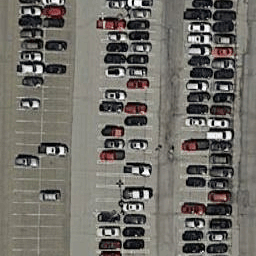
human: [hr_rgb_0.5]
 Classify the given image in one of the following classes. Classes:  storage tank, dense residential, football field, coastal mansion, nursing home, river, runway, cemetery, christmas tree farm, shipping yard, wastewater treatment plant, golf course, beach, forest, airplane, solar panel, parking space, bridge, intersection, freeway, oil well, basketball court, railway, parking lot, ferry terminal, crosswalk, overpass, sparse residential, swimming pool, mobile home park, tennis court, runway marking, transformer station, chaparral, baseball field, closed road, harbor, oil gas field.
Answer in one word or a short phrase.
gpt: parking lot